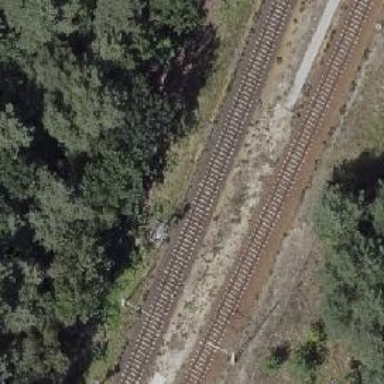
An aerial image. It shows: Railway signal.